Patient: sex M, age 42
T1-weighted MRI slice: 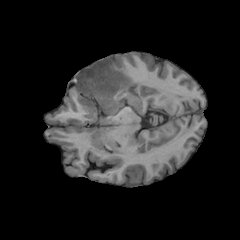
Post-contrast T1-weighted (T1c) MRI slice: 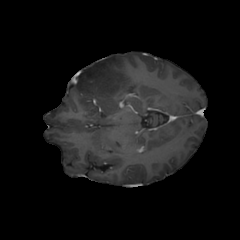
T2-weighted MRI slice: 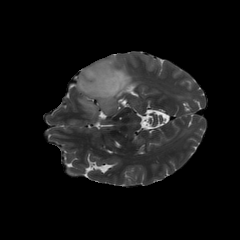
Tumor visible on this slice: yes
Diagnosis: Astrocytoma, IDH-mutant
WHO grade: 4